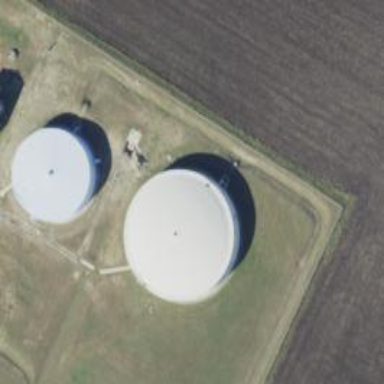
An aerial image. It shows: Building with storage tank.